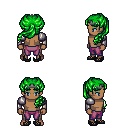
a pixel art fantasy rpg character, male body template, human, dark skin, steel arm armor, magenta pants, green princess hairstyle, iron tiara, ghillies, four views (front, back, left, right), 2x2 character sprite sheet, small pixel art, hard edges, no anti-aliasing